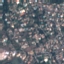
Label: Residential